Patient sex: F
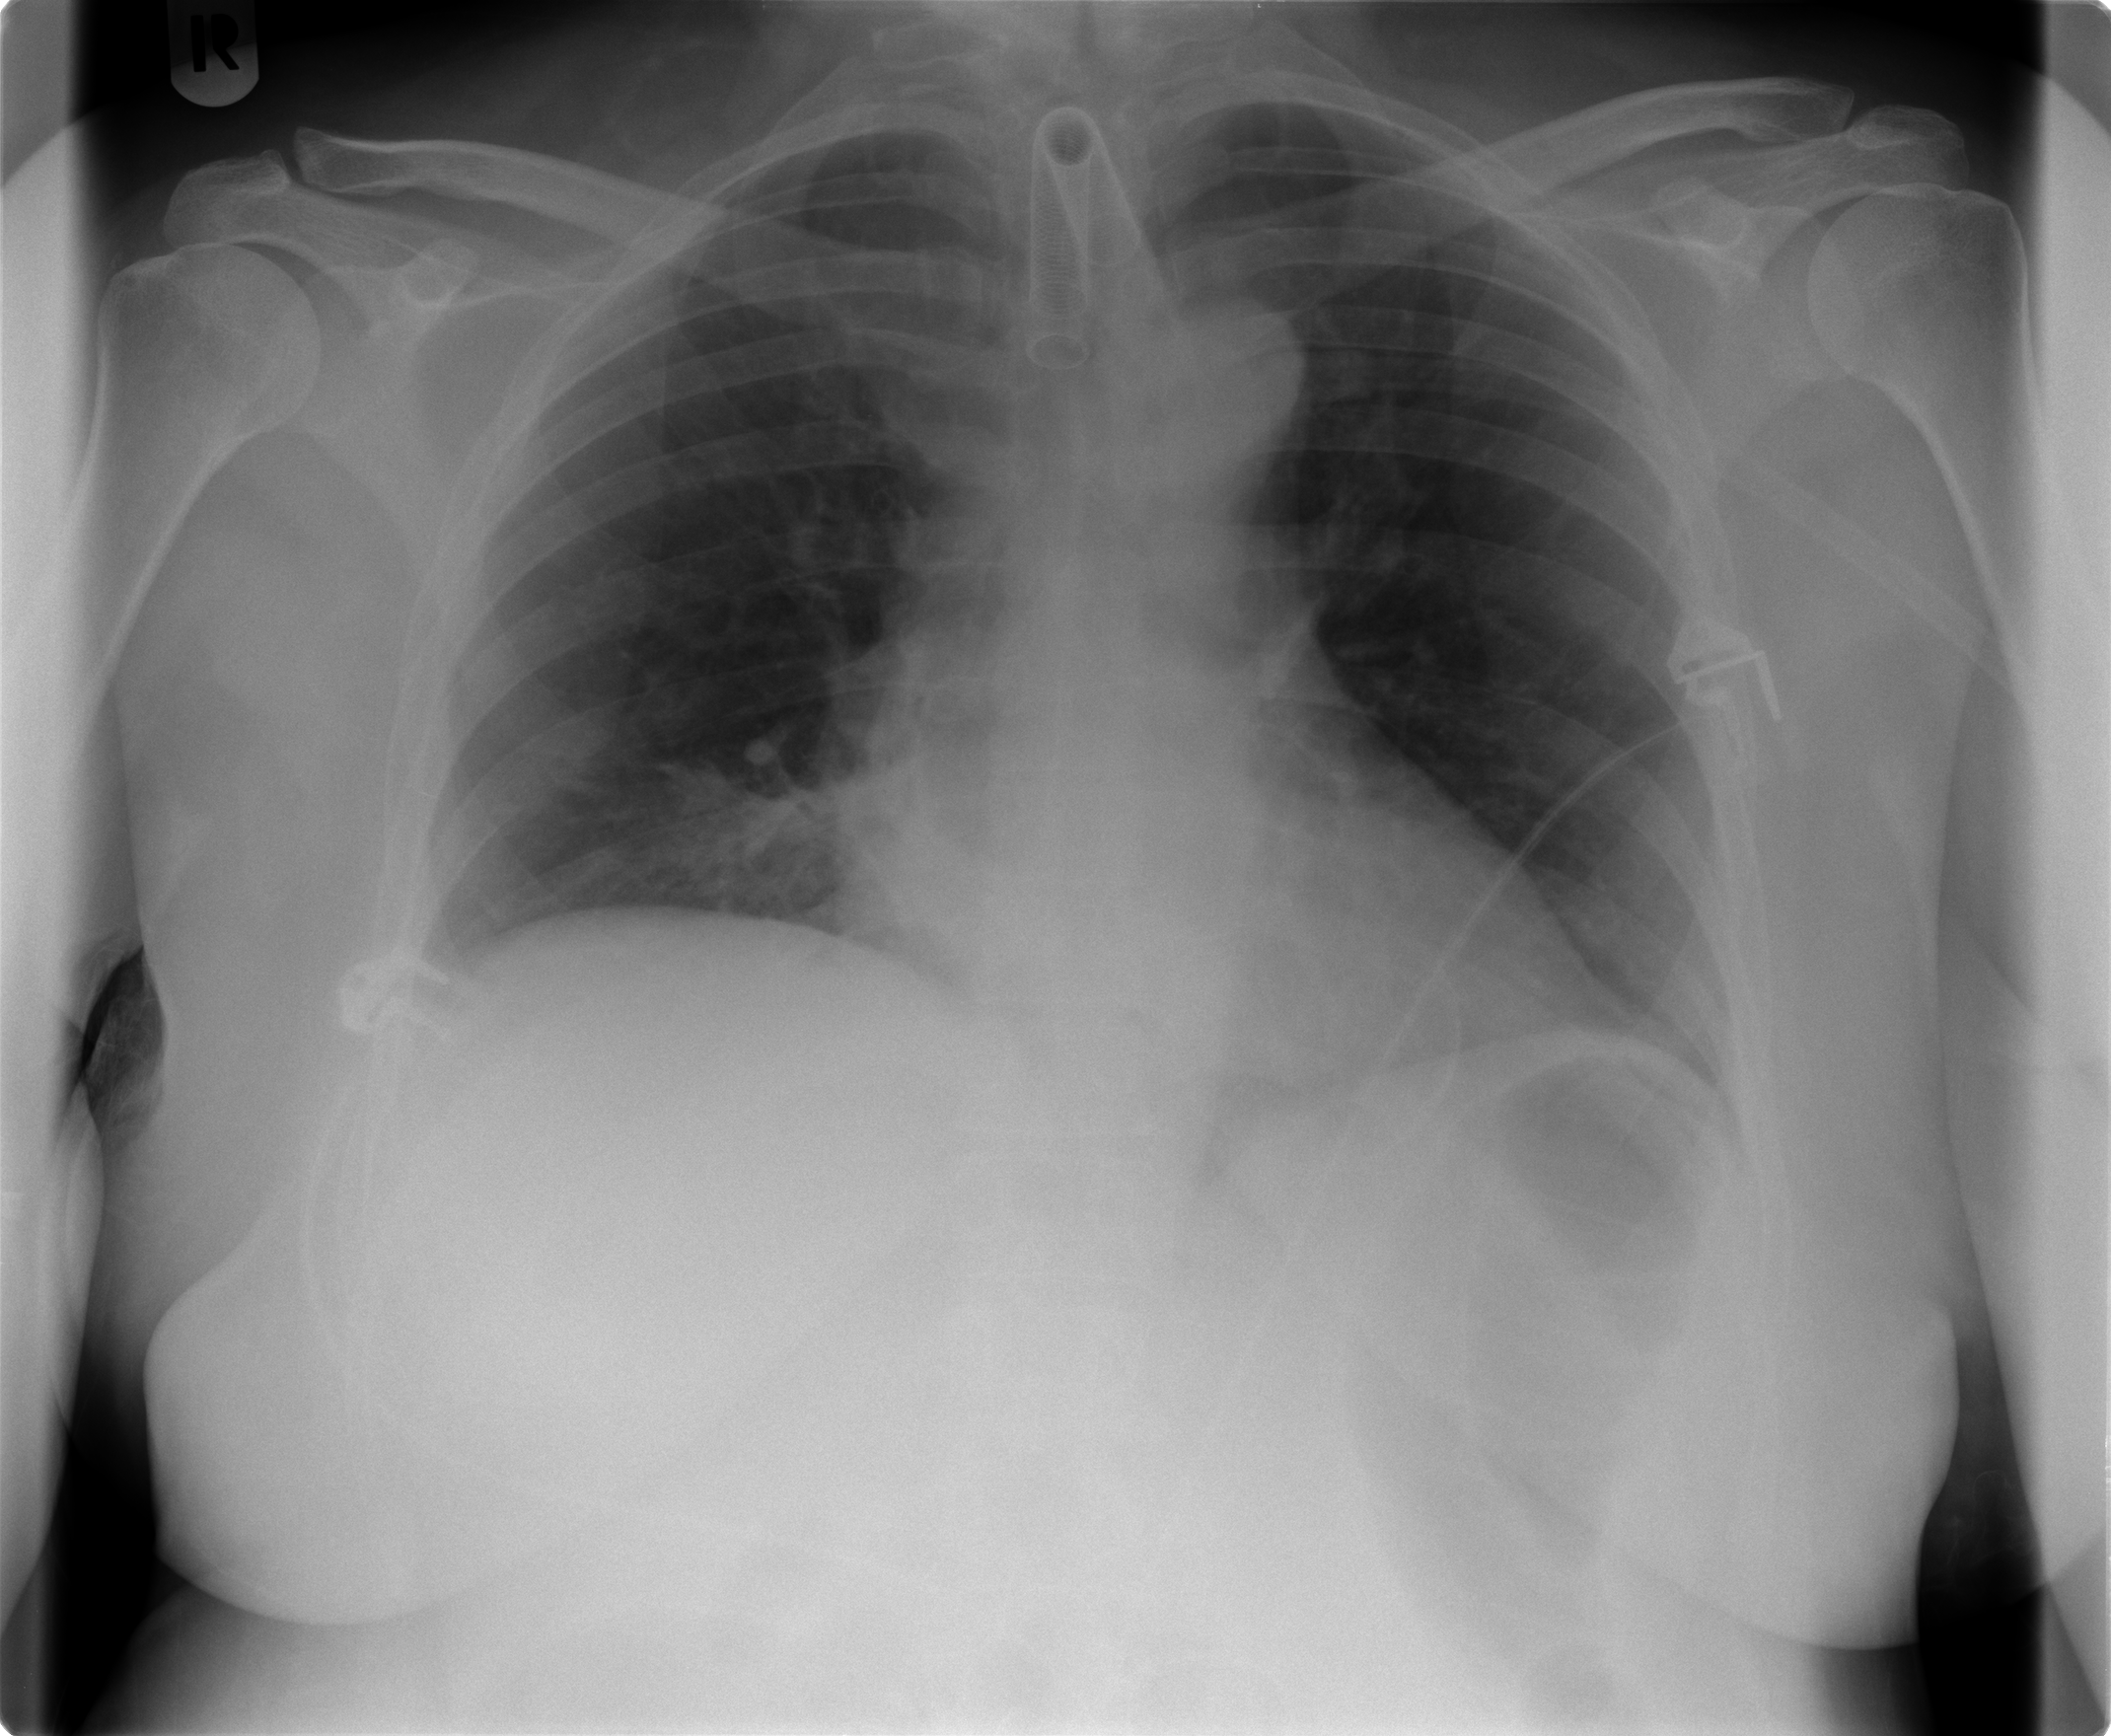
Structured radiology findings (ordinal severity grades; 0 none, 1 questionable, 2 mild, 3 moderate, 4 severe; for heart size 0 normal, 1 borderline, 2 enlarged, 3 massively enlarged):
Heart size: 0
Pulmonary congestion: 2
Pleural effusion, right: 0
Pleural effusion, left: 1
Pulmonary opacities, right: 1
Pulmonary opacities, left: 0
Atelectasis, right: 2
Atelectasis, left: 1